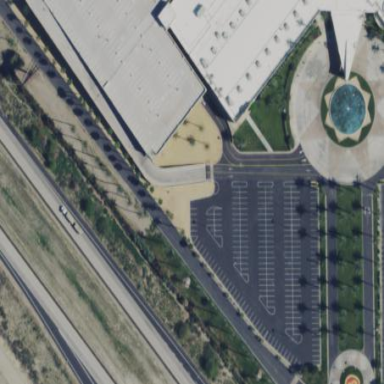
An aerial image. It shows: Asphalt parking area.